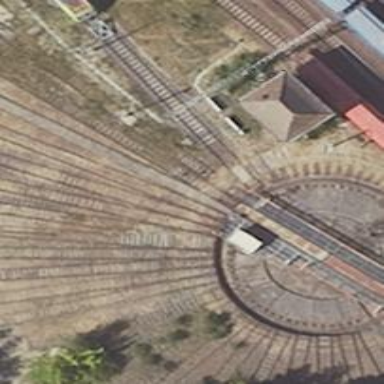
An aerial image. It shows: Railway yard.